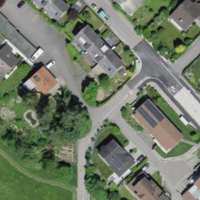
EUNIS habitat code: 55
Species observed at this site:
Lepidium latifolium
Veronica filiformis
Anas platyrhynchos